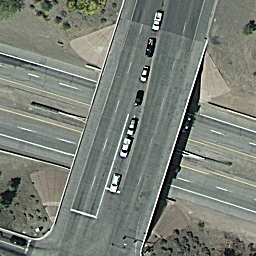
Label: overpass